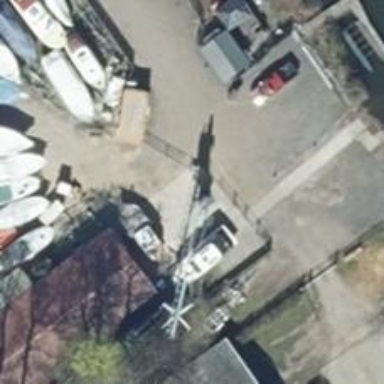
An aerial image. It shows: Crane is in the view.